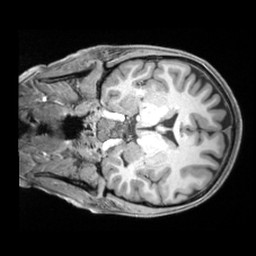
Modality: T1w
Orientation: coronal
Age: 27
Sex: female
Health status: ill
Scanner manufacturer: siemens
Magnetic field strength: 3 T
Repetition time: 2.2 s
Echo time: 0.00218 s